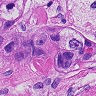
Metastatic tissue present: yes